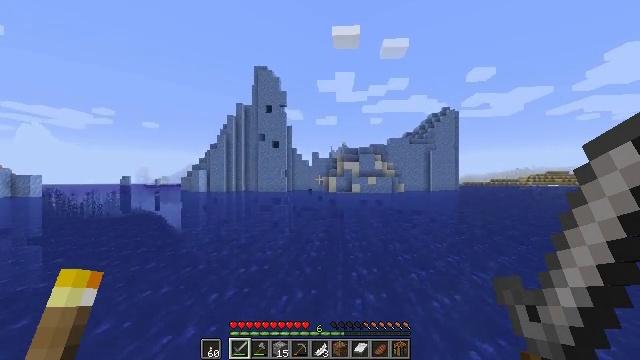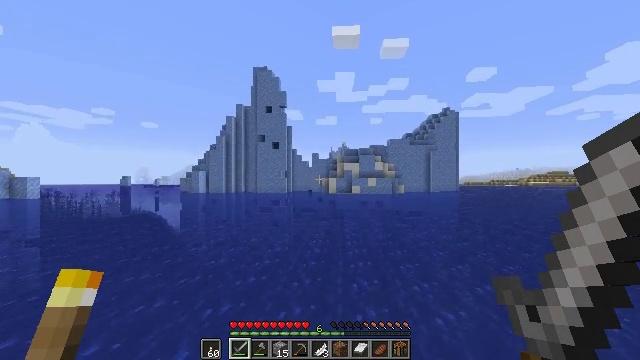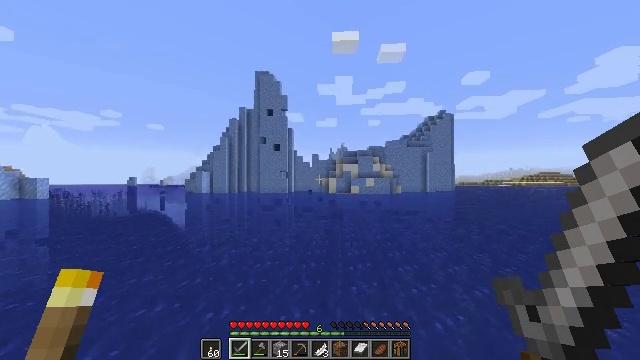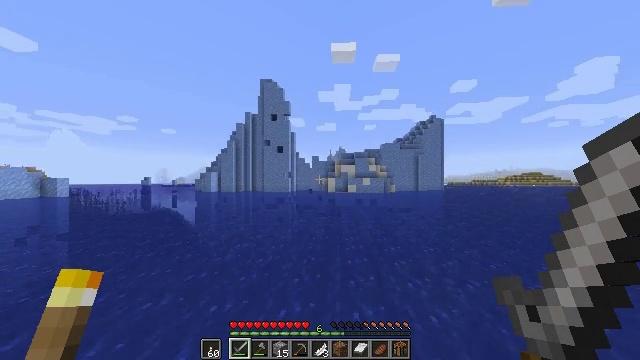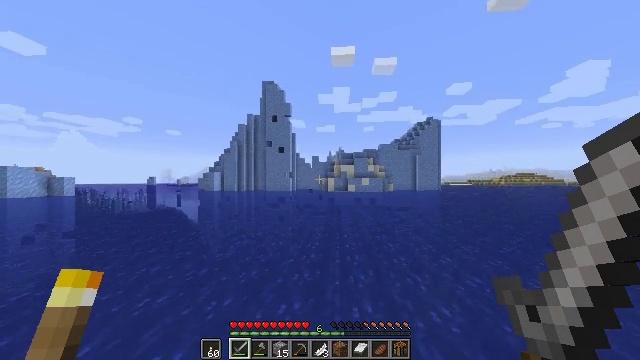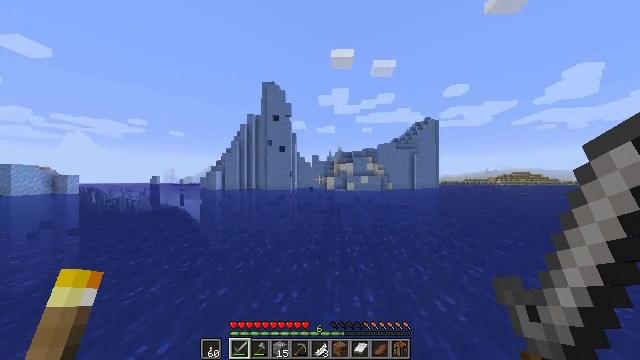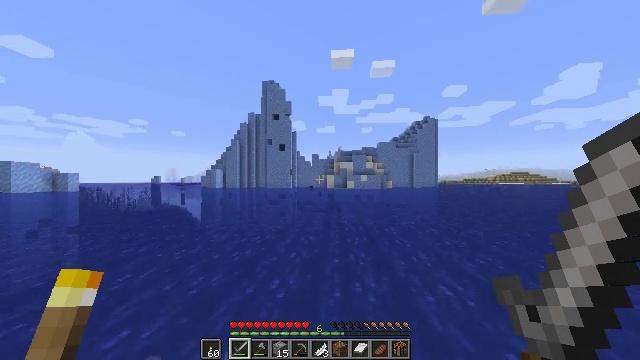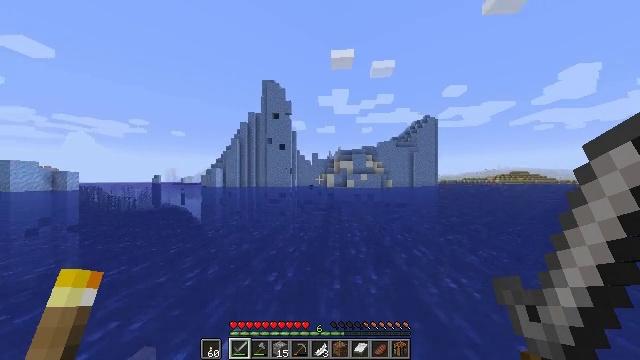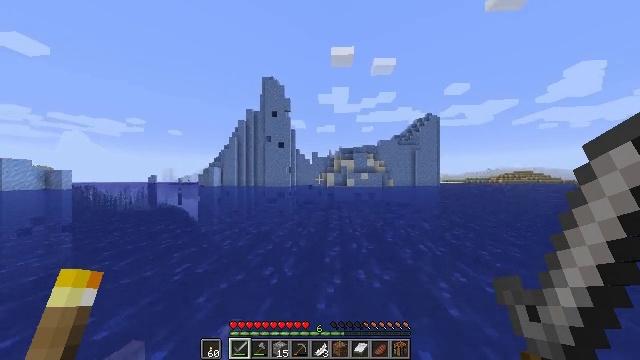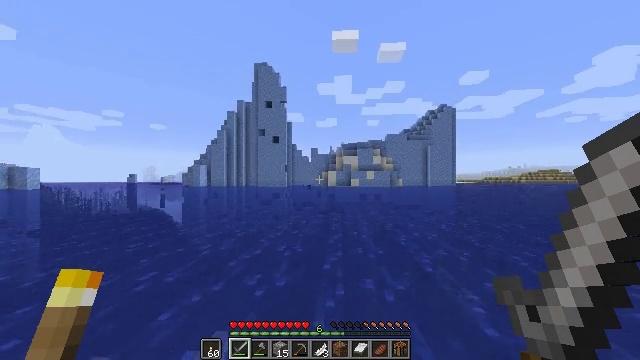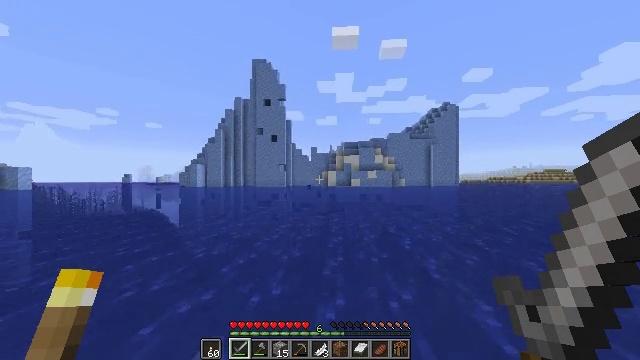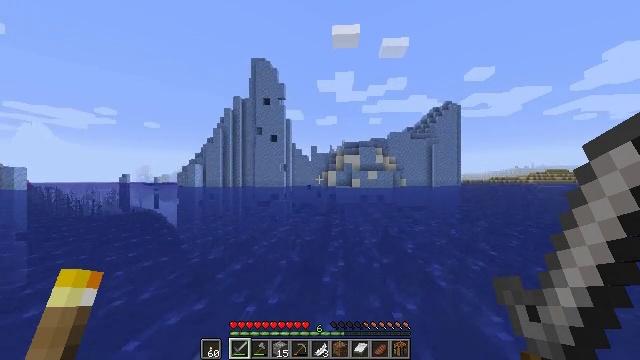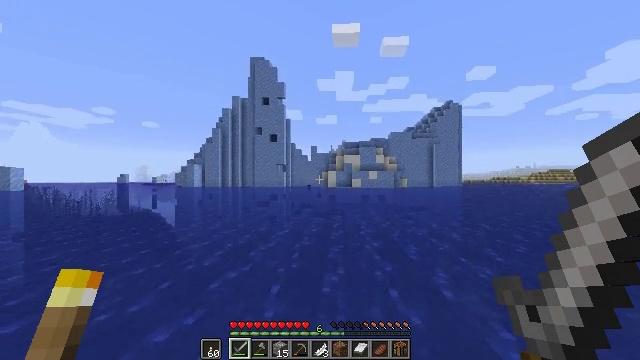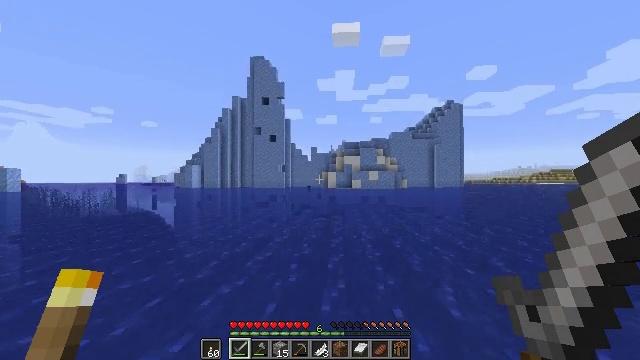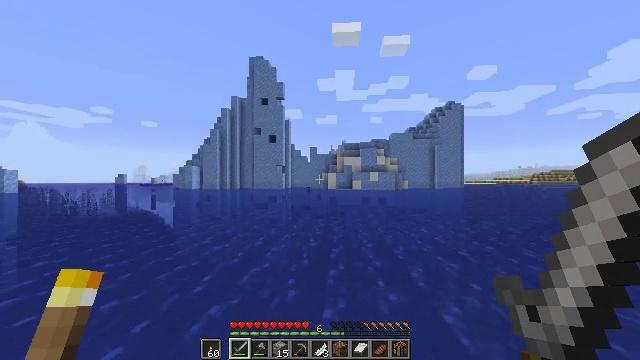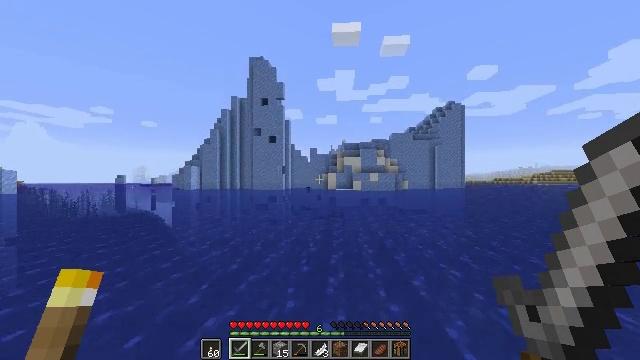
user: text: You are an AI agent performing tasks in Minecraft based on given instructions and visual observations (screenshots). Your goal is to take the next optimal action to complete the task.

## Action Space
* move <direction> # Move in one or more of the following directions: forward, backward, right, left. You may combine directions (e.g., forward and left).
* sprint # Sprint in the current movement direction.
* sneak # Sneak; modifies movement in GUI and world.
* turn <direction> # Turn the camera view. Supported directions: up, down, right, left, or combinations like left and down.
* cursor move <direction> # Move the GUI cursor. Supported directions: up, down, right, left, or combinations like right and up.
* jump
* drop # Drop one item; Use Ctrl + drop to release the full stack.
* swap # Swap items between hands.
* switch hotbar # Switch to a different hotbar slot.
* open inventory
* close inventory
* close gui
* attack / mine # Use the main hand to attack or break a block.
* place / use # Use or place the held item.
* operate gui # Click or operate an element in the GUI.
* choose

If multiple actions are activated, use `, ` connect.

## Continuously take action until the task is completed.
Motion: motion action
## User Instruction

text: Mine packed ice from icy biomes.
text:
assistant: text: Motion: move forward, sprint, jump
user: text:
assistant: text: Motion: move forward, sprint, jump
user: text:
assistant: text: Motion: move forward, sprint, jump
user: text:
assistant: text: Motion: move forward, sprint, jump
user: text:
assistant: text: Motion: move forward, sprint, jump
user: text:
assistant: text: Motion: move forward, sprint, jump
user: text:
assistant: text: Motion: move forward, sprint, jump
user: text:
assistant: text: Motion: move forward, sprint, jump
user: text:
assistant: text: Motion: move forward, sprint, jump
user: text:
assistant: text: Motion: move forward, sprint, jump
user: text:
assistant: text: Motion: move forward, sprint, jump
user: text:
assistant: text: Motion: move forward, sprint, jump
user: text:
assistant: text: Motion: move forward, sprint, jump
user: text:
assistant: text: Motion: move forward, sprint, jump
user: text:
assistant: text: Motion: move forward, sprint, jump
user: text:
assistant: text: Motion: move forward, sprint, jump
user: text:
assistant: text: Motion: move forward, sprint, jump
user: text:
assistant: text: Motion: move forward, sprint, jump
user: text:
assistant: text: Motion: move forward, sprint, jump
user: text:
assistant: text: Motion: move forward, sprint, jump
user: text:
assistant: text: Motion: move forward, sprint, jump
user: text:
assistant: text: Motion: move forward, sprint, jump
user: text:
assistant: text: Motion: move forward, sprint, jump
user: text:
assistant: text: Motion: move forward, sprint, jump
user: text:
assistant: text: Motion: move forward, sprint, jump
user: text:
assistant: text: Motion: move forward, sprint, jump
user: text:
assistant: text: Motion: move forward, sprint, jump
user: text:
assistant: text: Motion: move forward, sprint, jump
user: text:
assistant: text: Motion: move forward, sprint, jump
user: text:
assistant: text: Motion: move forward, sprint, jump